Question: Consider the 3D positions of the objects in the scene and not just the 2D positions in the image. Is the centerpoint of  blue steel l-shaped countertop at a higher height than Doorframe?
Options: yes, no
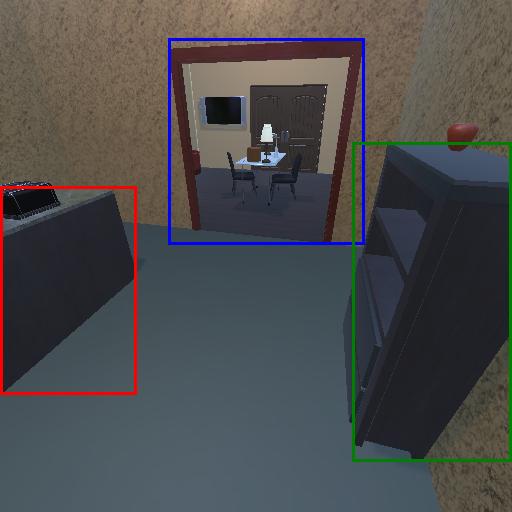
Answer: yes